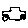
Label: car